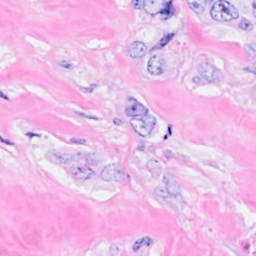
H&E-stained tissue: Breast